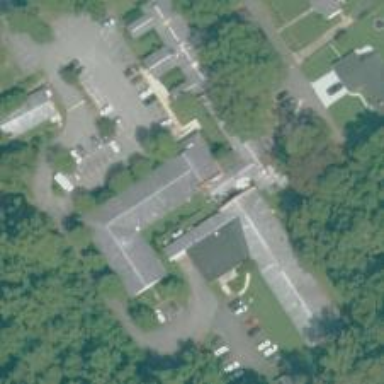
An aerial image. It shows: Nursing home.